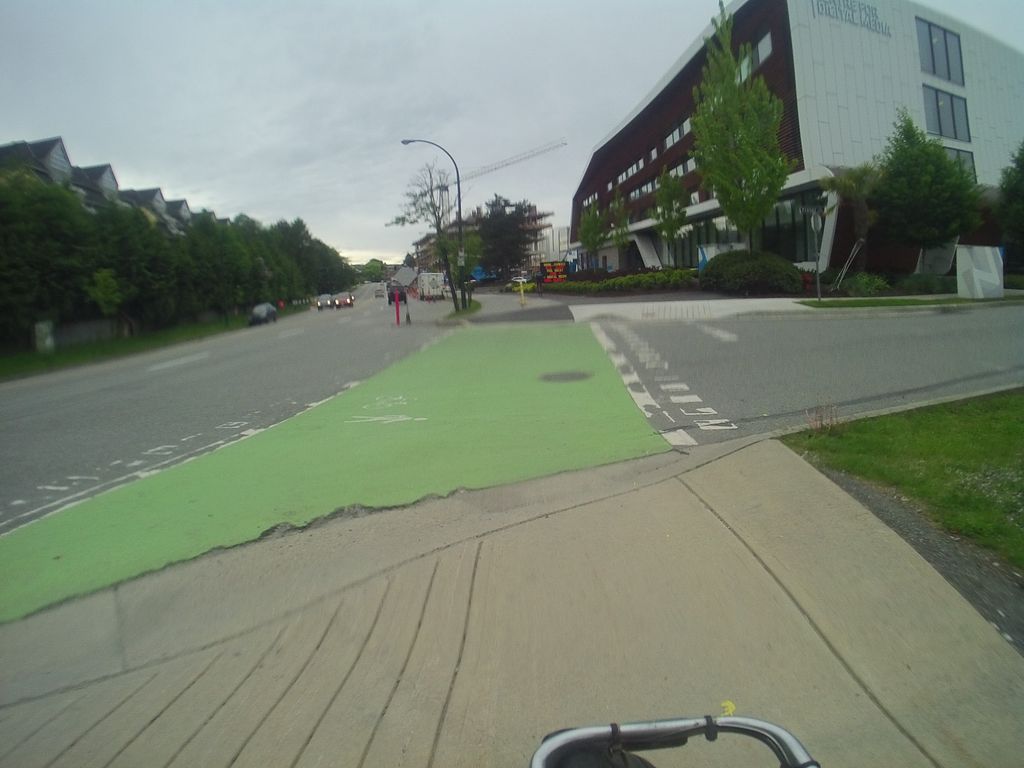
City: vancouver